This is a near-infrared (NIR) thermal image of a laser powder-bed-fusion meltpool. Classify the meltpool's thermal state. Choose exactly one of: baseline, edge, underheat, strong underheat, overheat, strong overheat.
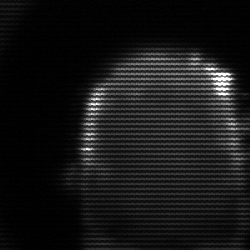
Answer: baseline